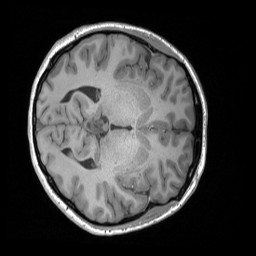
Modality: T1w
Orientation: axial
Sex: female
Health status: ill
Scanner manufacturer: siemens
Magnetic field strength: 3 T
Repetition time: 1.66 s
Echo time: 0.00254 s